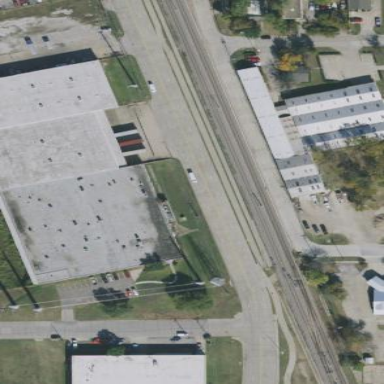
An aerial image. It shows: Warehouse building.